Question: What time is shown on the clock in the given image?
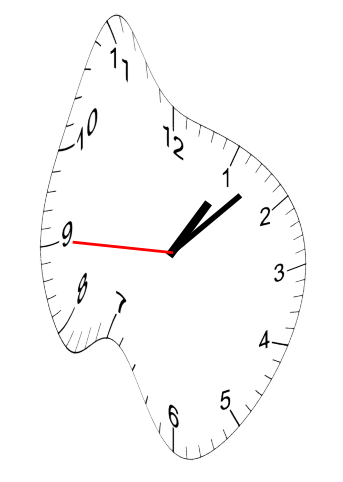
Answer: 01:07:45